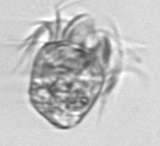
Label: Strombidium_morphotype1